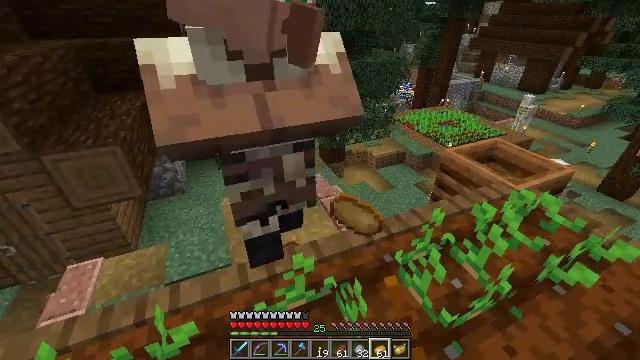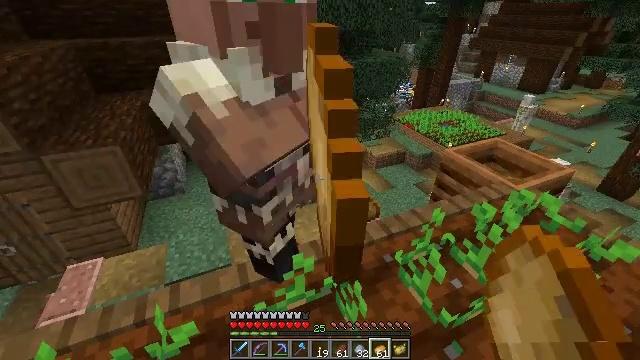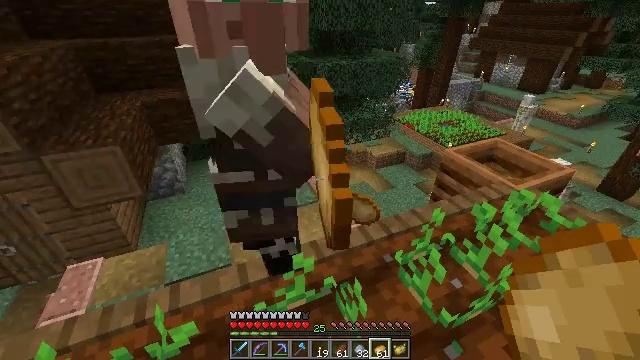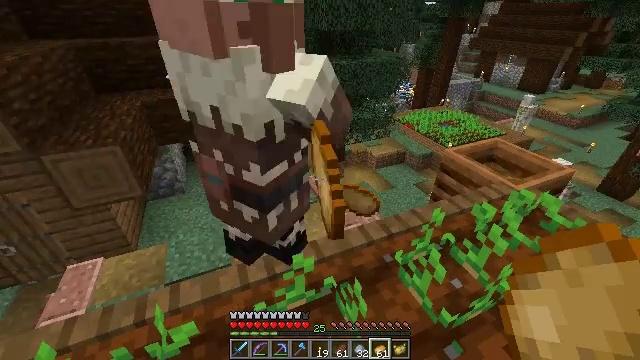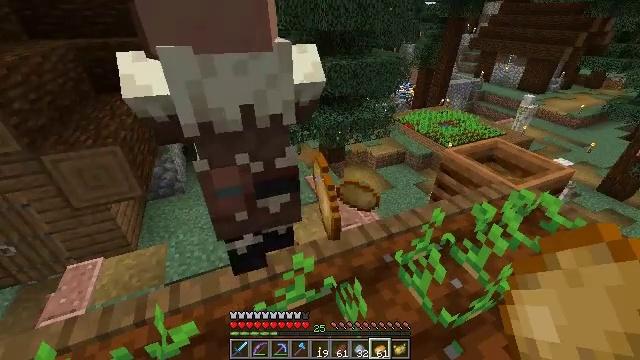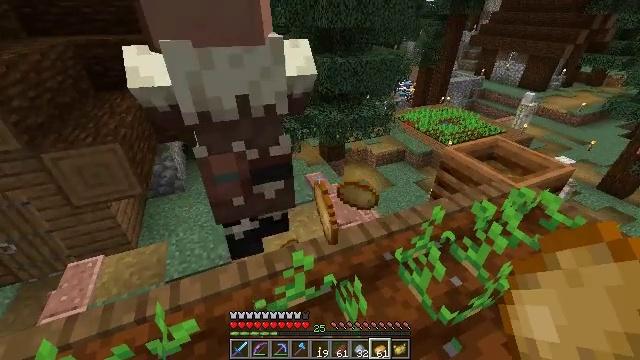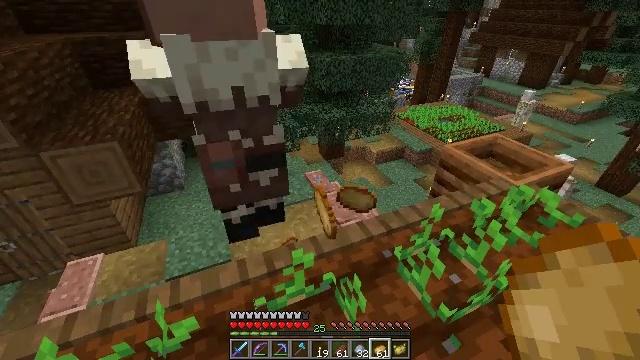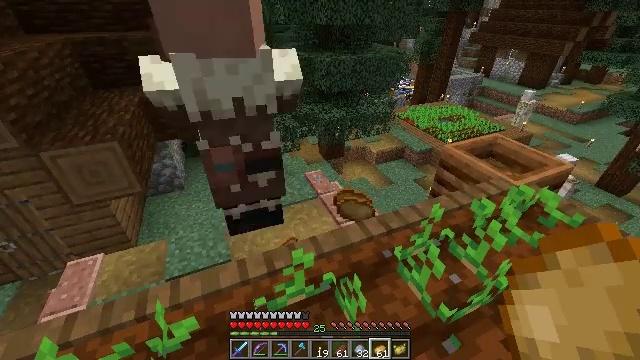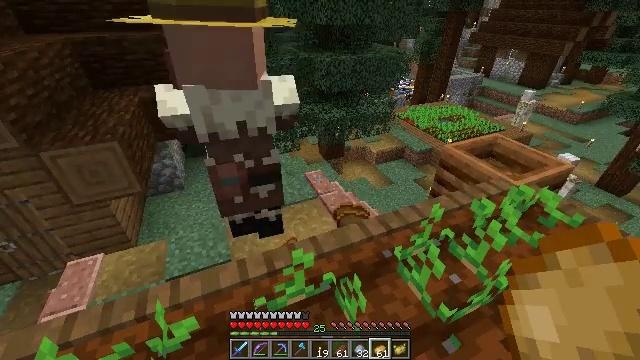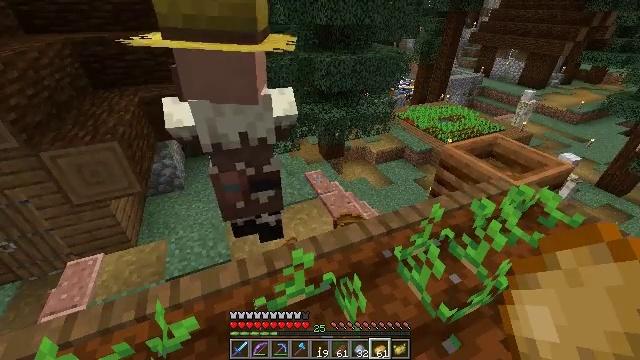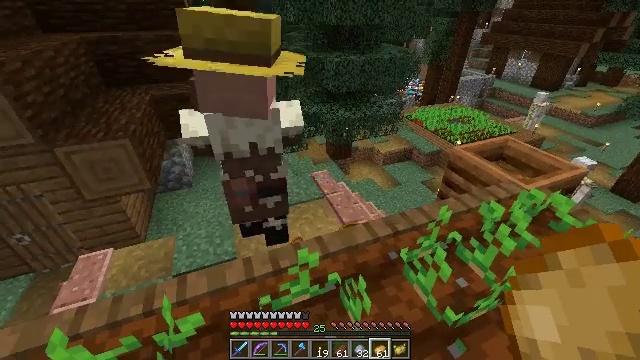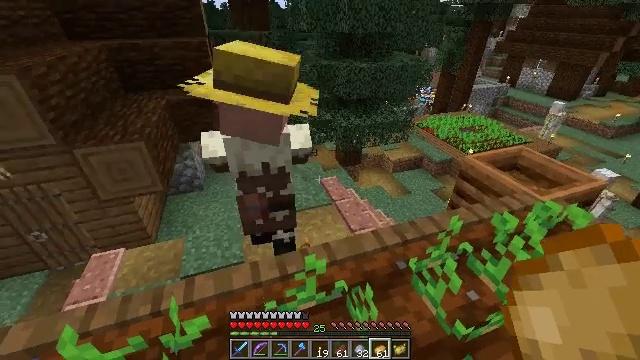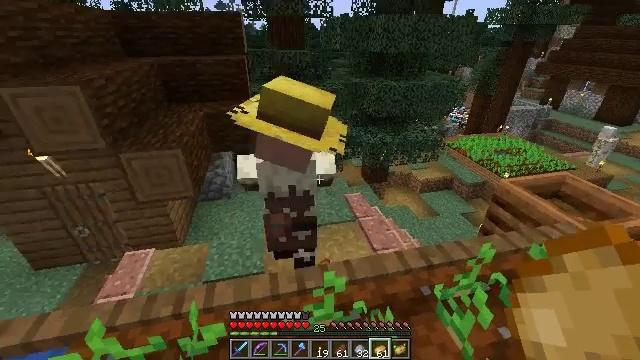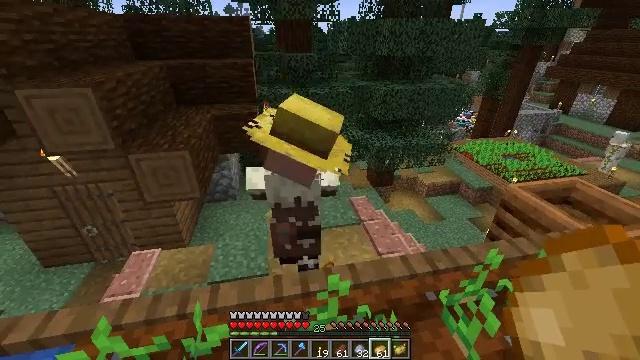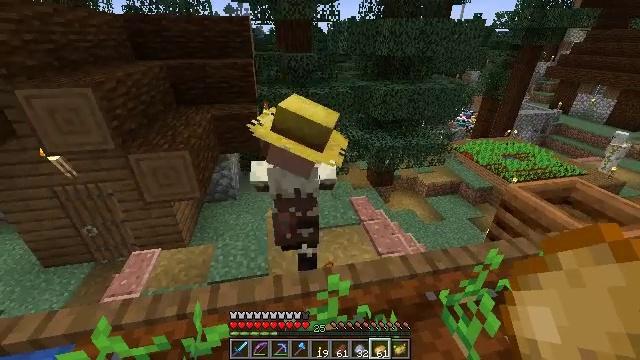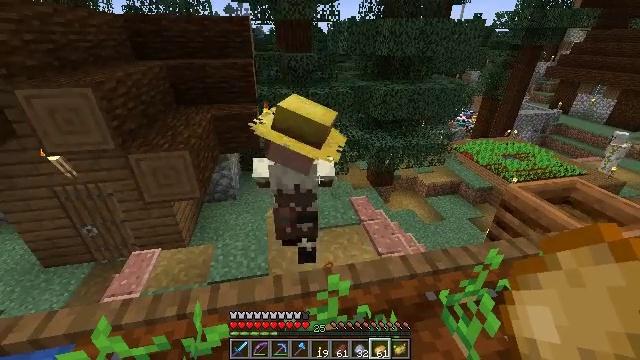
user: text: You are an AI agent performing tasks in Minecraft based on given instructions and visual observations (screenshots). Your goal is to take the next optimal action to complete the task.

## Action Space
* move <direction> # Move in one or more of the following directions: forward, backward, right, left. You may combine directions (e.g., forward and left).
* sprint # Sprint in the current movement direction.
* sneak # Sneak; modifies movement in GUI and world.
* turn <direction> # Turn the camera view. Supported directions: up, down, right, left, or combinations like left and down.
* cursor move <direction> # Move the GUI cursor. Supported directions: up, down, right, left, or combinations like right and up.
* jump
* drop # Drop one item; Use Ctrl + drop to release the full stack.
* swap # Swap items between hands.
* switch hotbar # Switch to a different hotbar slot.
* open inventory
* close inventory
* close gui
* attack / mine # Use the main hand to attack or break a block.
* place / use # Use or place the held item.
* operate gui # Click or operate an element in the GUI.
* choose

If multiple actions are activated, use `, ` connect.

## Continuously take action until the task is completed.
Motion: motion action
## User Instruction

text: Drop a potato.
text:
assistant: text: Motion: drop
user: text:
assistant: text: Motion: drop
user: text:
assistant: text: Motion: drop
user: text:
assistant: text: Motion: drop
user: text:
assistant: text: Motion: drop
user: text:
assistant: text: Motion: drop
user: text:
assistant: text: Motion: drop
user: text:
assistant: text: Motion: drop
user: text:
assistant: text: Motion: drop
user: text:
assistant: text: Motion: turn left, drop
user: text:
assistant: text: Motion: turn left and up, drop
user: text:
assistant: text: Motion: turn left and up, drop
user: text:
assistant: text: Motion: turn left, drop
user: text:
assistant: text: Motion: drop
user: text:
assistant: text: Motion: drop
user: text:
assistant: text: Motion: drop
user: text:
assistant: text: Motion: drop
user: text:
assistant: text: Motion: drop
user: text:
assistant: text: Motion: drop
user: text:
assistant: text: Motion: drop
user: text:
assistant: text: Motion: drop
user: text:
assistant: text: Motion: no_op
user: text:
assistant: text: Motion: drop
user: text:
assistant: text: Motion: drop
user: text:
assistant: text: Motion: drop
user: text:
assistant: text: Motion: drop
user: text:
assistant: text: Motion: no_op
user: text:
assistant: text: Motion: drop
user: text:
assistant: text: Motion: drop
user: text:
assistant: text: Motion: no_op